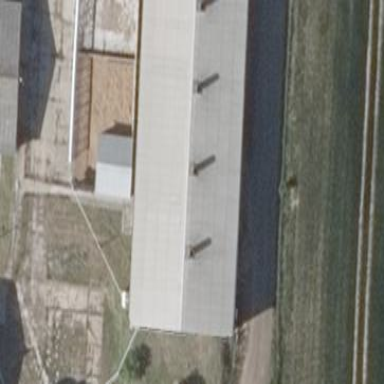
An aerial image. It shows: Gabled roof building with grey-colored roof. The roof's orientation is along the building.